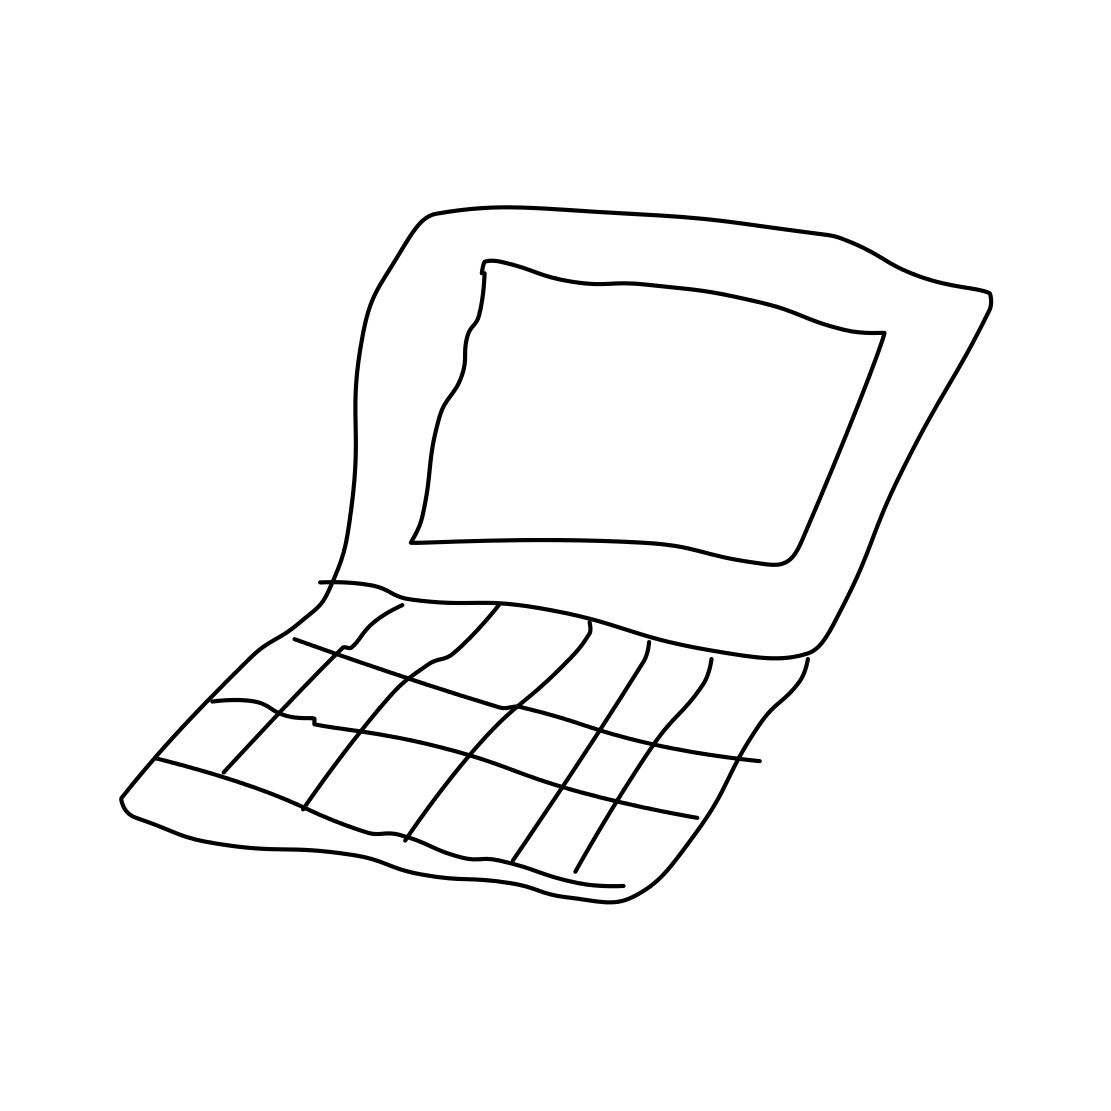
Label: laptop